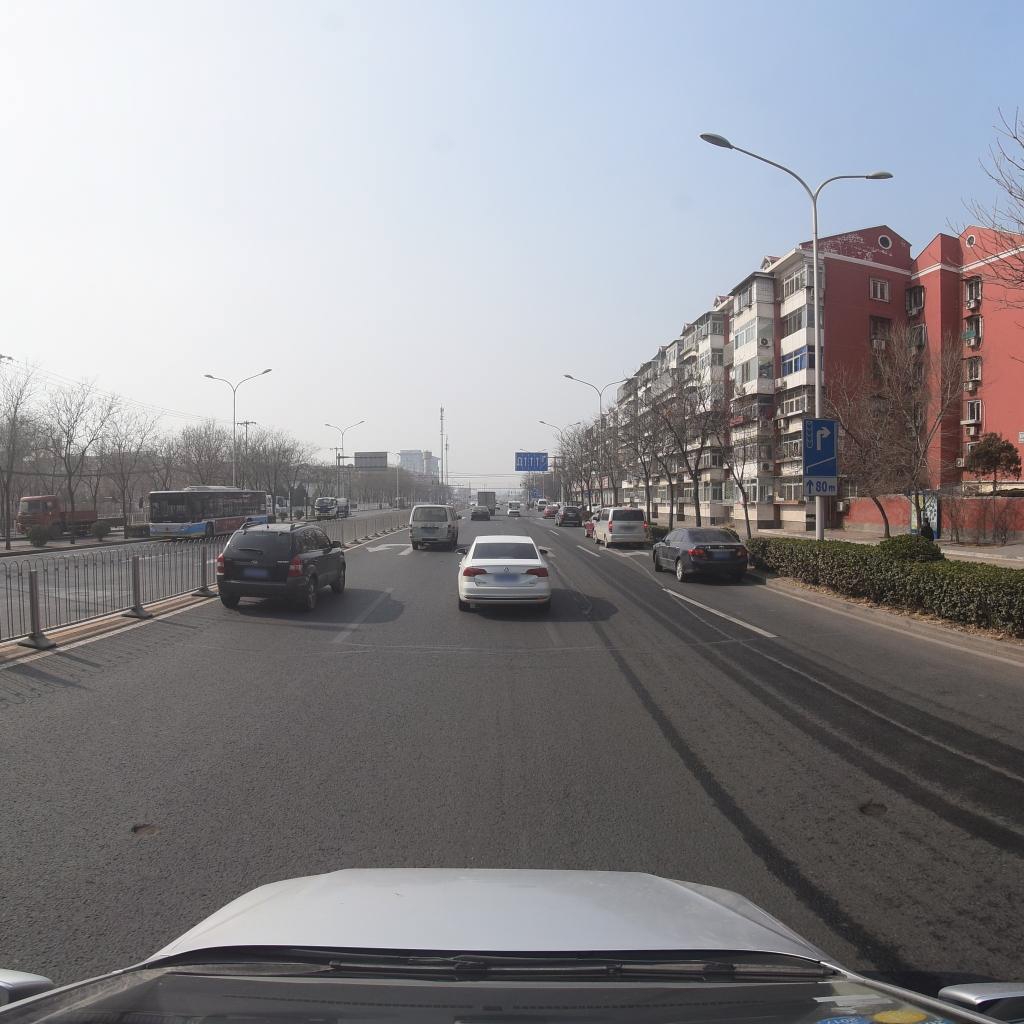
Region: Fengtai
Road damage annotations: pothole, longitudinal patch, pothole, longitudinal patch, transverse patch